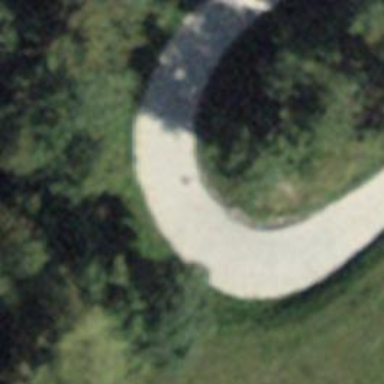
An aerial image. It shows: Concrete track with grade1 tracktype.